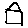
Label: house